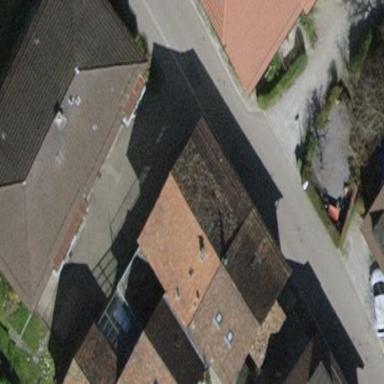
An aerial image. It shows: Semidetached house with gabled roof covered in tiles.